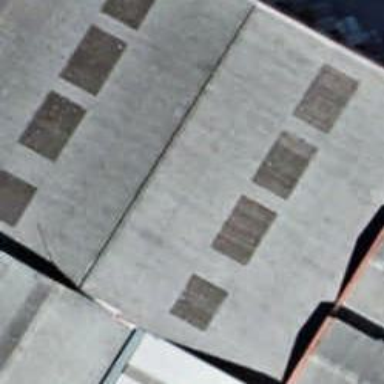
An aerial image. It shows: Warehouse.